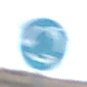
Verkehrszeichen: Kreisverkehr
Umgebung: Outdoor, RoadRail
Tageszeit: SunriseSunset
Wetter: PartlyCloudy
Licht: Natural
Jahreszeit: NotSpecified
Kontrast: LowContrast